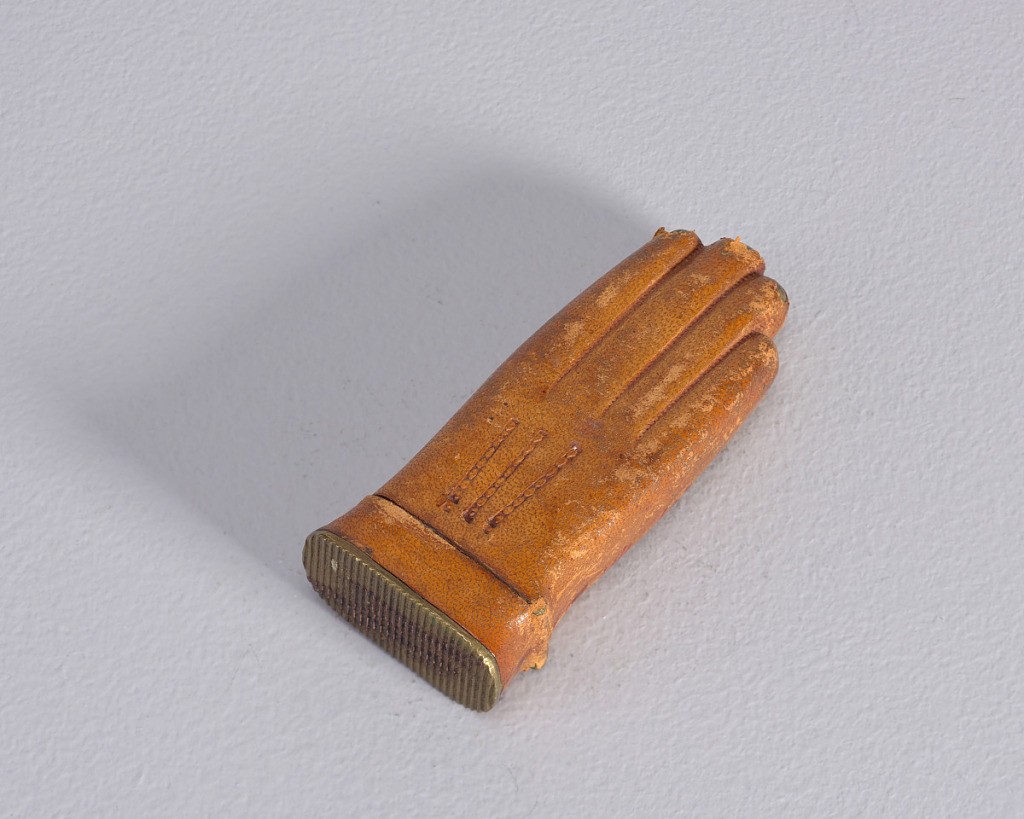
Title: Leather Glove
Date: late 19th century
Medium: Brass, leather
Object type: Matchsafe
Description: In the form of a light brown leather glove, the leather tooled to simulate stitching. Lid hinged on bottom side. Striker on brass plaque on bottom.